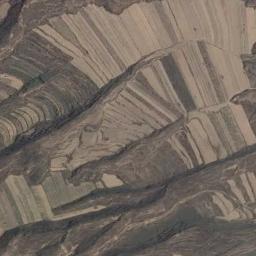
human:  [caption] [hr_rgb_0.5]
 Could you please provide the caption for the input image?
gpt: There are many green plants on the terrace .

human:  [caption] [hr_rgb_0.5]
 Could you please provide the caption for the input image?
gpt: There are bare and green terrace .

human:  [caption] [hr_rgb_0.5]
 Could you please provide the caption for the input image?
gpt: The terraced fields look like circles .

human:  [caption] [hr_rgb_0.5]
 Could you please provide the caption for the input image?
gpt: A large layer of brown and green mixed terraces .

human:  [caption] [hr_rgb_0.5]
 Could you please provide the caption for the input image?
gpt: There are many yellow terraces and brown ones .